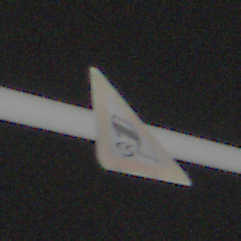
Verkehrszeichen: SchleuderOderRutschgefahr
Umgebung: Outdoor, Suburban
Tageszeit: MorningAfternoon
Wetter: Clear
Licht: Natural
Jahreszeit: NotSpecified
Kontrast: HighContrast